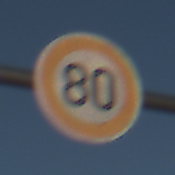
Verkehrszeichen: Geschwindigkeit80
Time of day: MorningAfternoon
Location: Outdoor (Nature)
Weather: Clear
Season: Winter
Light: Natural